Question: See the following image my bottom gray color () height increasing with parent div 'height'. I wanted full height for description div like first div ('10px' padding for all side).

'''
body,html {
margin: 0px;
padding: 0px;
font-family: 'Helvetica Neue',Helvetica,Arial,sans-serif;
font-size: 14px;
}
.container
{
margin: 20px;
float: left;
}
.mainC{
width: 150px;
padding: 10px;
border: 1px solid #c7c7c7;
background-color: #e7e7e7;
position:relative;
float:left;
margin: 0 5px;
}
.mainC .title{
padding: 5px;
background-color: gray;
color: white;
text-align: center;
}
.mainC .discBody{
background-color: #ffffff;
padding: 5px;
height: 81%;
}
'''
'''
<div class="container">
<div class="mainC" style="height:200px;">
<div class="title">
<span>Heading</span>
</div>
<div class="discBody">
<p>This is discription part here</p>
</div>
</div>
<div class="mainC" style="height:225px;">
<div class="title">
<span>Heading</span>
</div>
<div class="discBody">
<p>This is discription part here</p>
</div>
</div>
<div class="mainC" style="height:250px;">
<div class="title">
<span>Heading</span>
</div>
<div class="discBody">
<p>This is discription part here</p>
</div>
</div>
<div class="mainC" style="height:275px;">
<div class="title">
<span>Heading</span>
</div>
<div class="discBody">
<p>This is discription part here</p>
</div>
</div>
<div class="mainC" style="height:300px;">
<div class="title">
<span>Heading</span>
</div>
<div class="discBody">
<p>This is discription part here</p>
</div>
</div>
</div>
'''
I don't having control on inline style ('height') of '.mainC'. Inline height may be whatever.
How can I set the proper height of '".discBody"' for all div? for showing padding for '.mainC' is '10px' always.
Demo : <URL>
Thanks!
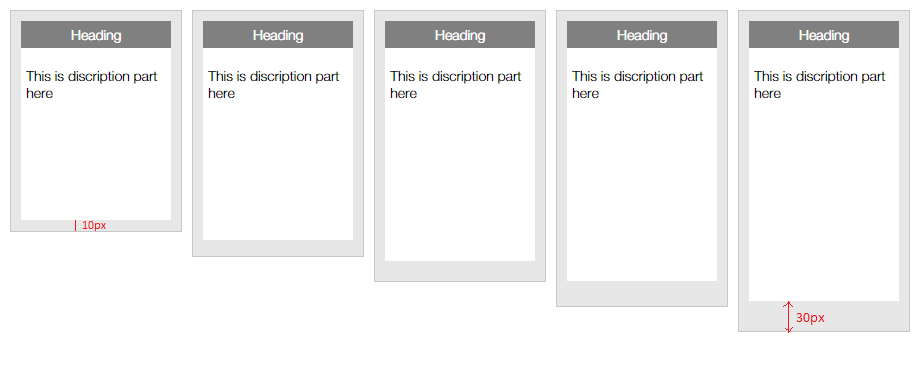
Answer: The main problem is '.mainC .discBody{height:81%}', it gets different height for each box, as their parents have different heights. CSS 'calc()' could help, <URL> IE 9 and up.
'''
.mainC .title {
padding: 5px;
height: 30px;
box-sizing: border-box;
}
.mainC .discBody {
height: 81%; /* keep this as fallback */
height: calc(100% - 40px); /* 10px for the spacing */
}
'''
Update demo follows, also on <URL>
'''
body, html {
margin: 0px;
padding: 0px;
font-family:'Helvetica Neue', Helvetica, Arial, sans-serif;
font-size: 14px;
}
.container {
margin: 20px;
float: left;
}
.mainC {
width: 150px;
padding: 10px;
border: 1px solid #c7c7c7;
background-color: #e7e7e7;
position:relative;
float:left;
margin: 0 5px;
}
.mainC .title {
padding: 5px;
background-color: gray;
color: white;
text-align: center;
height: 30px;
box-sizing: border-box;
}
.mainC .discBody {
background-color: #ffffff;
padding: 5px;
height: 81%;
height: calc(100% - 40px);
}
'''
'''
<div class="container">
<div class="mainC" style="height:200px;">
<div class="title">
<span>Heading</span>
</div>
<div class="discBody">
<p>This is discription part here</p>
</div>
</div>
<div class="mainC" style="height:225px;">
<div class="title">
<span>Heading</span>
</div>
<div class="discBody">
<p>This is discription part here</p>
</div>
</div>
<div class="mainC" style="height:250px;">
<div class="title">
<span>Heading</span>
</div>
<div class="discBody">
<p>This is discription part here</p>
</div>
</div>
<div class="mainC" style="height:275px;">
<div class="title">
<span>Heading</span>
</div>
<div class="discBody">
<p>This is discription part here</p>
</div>
</div>
<div class="mainC" style="height:300px;">
<div class="title">
<span>Heading</span>
</div>
<div class="discBody">
<p>This is discription part here</p>
</div>
</div>
</div>
'''